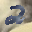
Label: 2